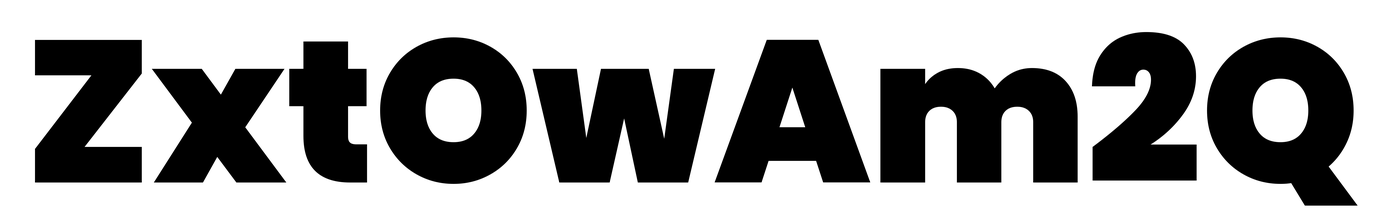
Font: Poppins-Black